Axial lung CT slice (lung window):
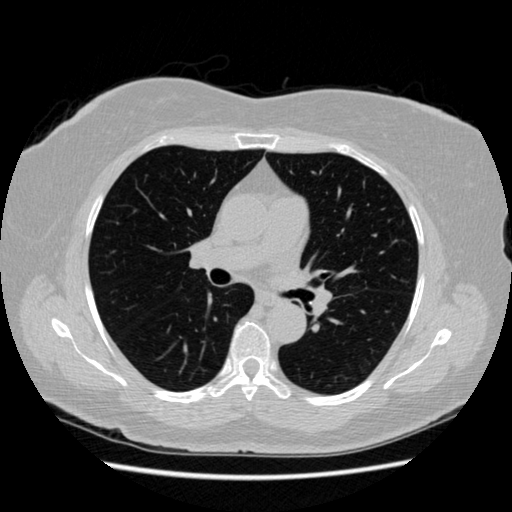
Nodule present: no